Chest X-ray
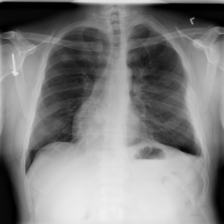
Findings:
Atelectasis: negative
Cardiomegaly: negative
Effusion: negative
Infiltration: negative
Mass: negative
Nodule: negative
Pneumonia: negative
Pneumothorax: negative
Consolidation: negative
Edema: negative
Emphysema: negative
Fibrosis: positive
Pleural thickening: positive
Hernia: negative